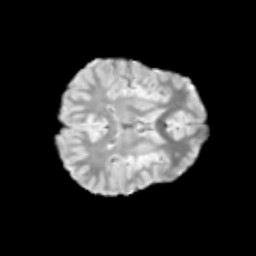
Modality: T2w
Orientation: axial
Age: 10
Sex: female
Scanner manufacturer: siemens
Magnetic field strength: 3 T
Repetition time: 3.8 s
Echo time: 0.07 s